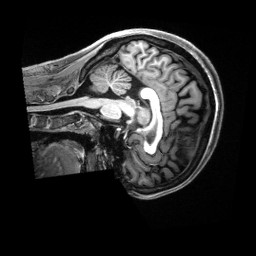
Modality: T1w
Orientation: sagittal
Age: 19
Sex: female
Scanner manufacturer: siemens
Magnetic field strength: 3 T
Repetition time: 2.5 s
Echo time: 0.00222 s